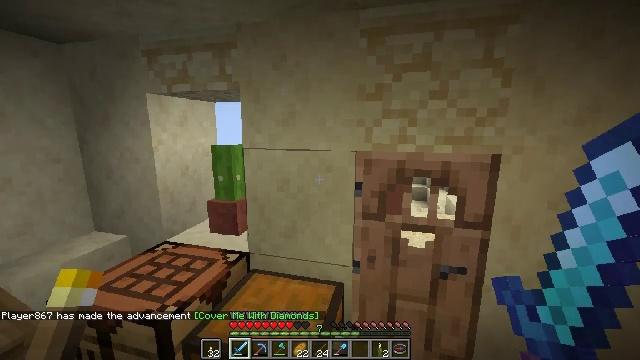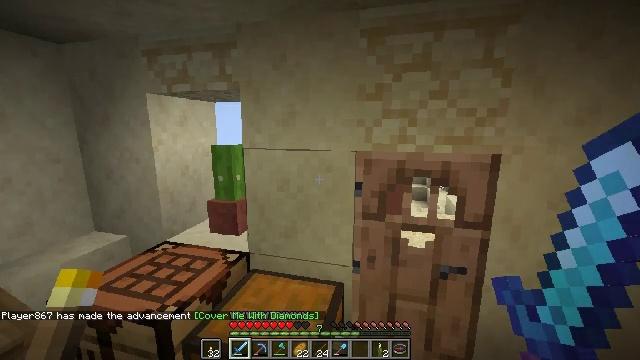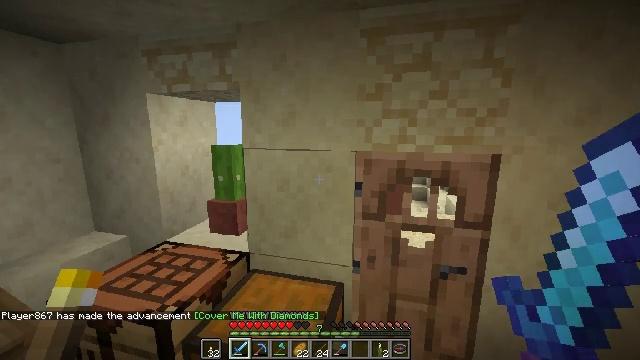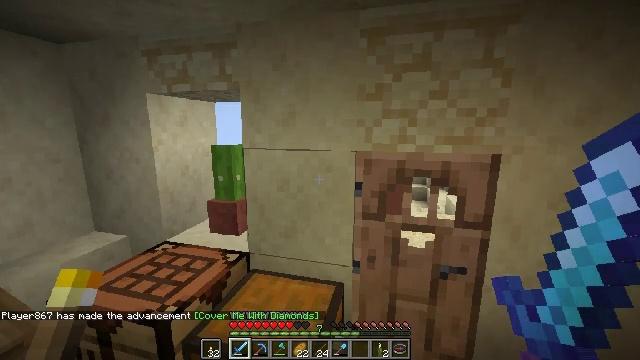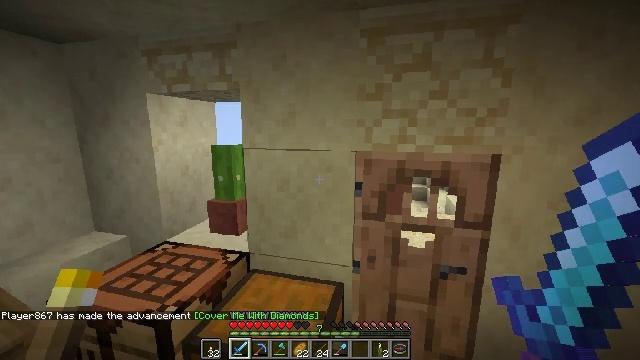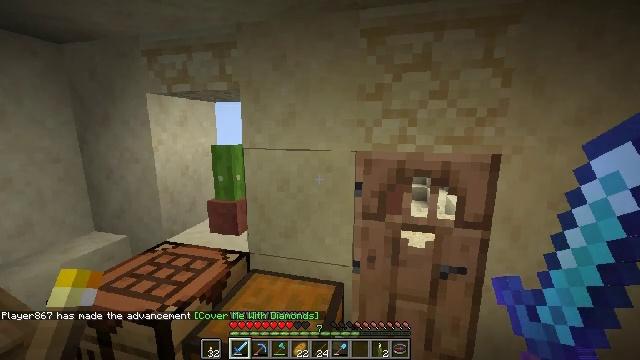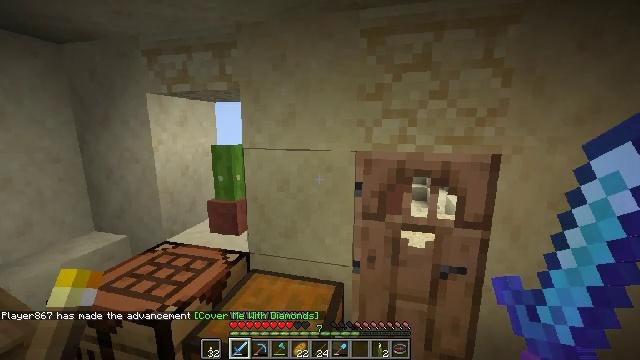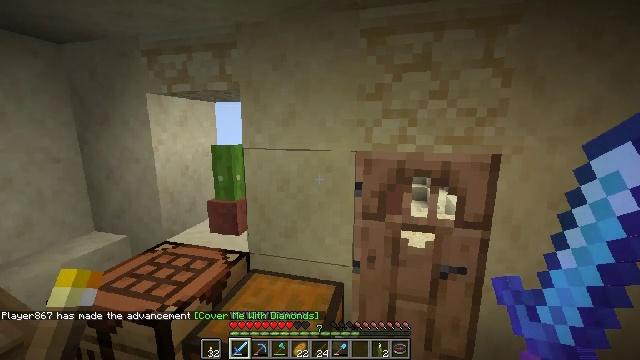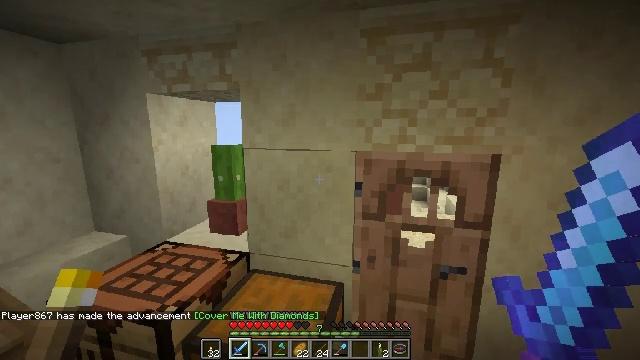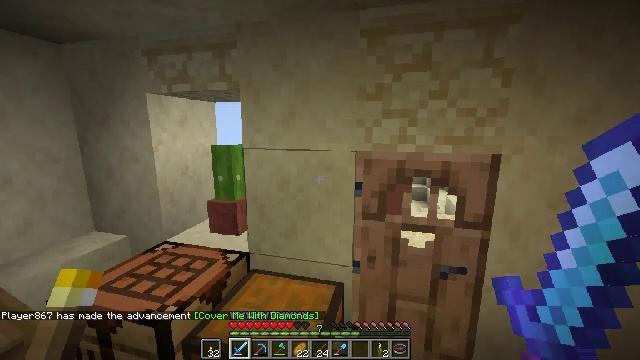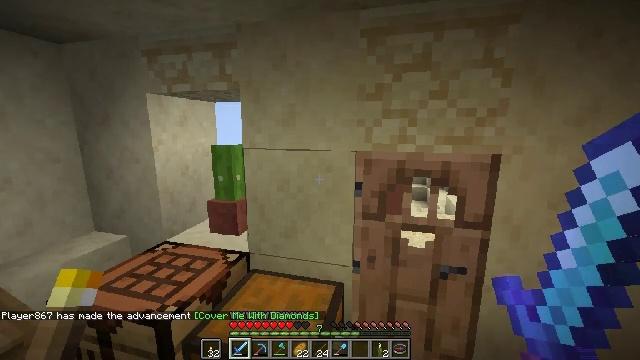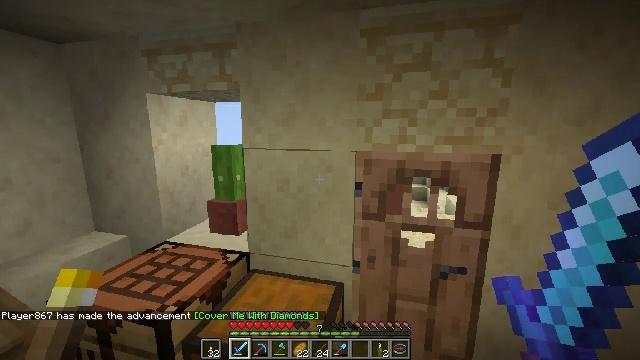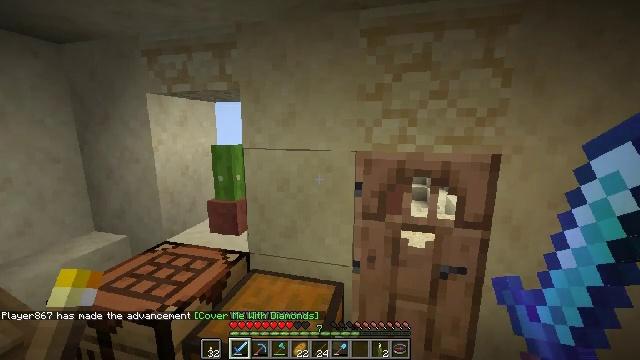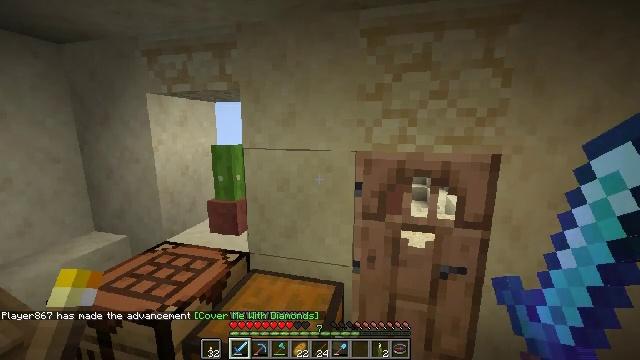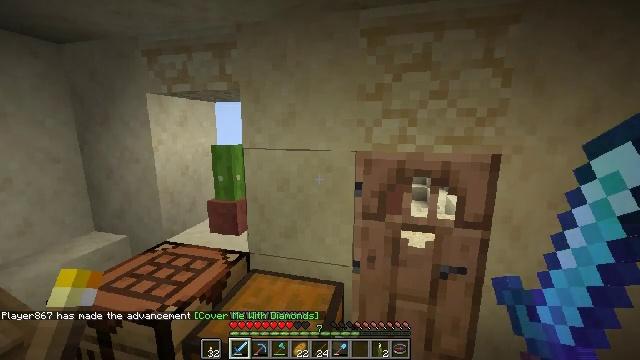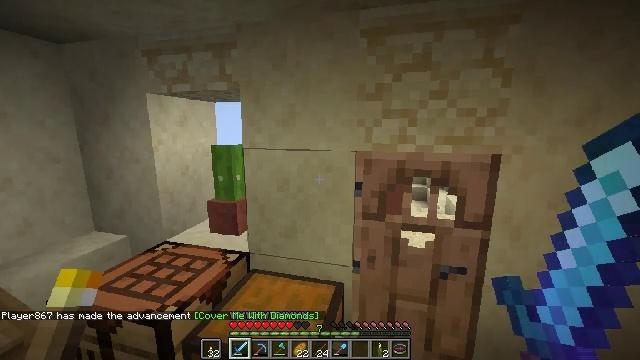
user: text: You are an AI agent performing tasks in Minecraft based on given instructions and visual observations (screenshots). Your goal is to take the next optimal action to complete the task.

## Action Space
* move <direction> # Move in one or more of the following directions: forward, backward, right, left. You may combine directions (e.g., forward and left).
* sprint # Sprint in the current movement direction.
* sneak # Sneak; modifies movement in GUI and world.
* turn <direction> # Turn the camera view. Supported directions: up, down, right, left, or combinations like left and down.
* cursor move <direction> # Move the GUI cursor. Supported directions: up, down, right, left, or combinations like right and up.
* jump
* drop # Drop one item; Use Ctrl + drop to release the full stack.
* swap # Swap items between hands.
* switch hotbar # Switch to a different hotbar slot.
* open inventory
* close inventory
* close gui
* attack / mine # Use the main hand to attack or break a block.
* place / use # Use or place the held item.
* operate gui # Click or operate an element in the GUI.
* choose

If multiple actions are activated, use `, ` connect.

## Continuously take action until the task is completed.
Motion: motion action
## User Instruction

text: Recycle the white glazed terracotta block.
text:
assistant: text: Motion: no_op
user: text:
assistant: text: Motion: no_op
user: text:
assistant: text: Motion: no_op
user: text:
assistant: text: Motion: no_op
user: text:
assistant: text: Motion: no_op
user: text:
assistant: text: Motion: no_op
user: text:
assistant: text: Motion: no_op
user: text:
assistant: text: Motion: no_op
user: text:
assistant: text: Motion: no_op
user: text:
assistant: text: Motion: no_op
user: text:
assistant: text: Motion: no_op
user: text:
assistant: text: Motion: no_op
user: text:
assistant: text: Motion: no_op
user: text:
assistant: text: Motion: no_op
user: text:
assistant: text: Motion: no_op
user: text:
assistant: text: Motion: no_op
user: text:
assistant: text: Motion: no_op
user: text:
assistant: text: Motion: no_op
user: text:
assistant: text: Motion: no_op
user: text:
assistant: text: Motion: attack / mine
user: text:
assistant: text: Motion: attack / mine
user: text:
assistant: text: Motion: no_op
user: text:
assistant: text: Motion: no_op
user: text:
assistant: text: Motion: no_op
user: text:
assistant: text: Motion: turn down
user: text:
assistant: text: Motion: turn right and down
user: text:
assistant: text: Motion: turn right and down
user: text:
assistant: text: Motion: turn right and down
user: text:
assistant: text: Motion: turn right and down
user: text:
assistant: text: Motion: turn right